Частицы с массами $M$ и $m$ и зарядами $q$ и $(-q)$ соответственно вращаются с угловой скоростью $\omega$ по окружностям вокруг оси, направленной параллельно внешнему однородному электрическому полю с напряжённостью $E$ (см. рисунок).
Найдите расстояние $R$ между частицами и расстояние $H$ между плоскостями их орбит.
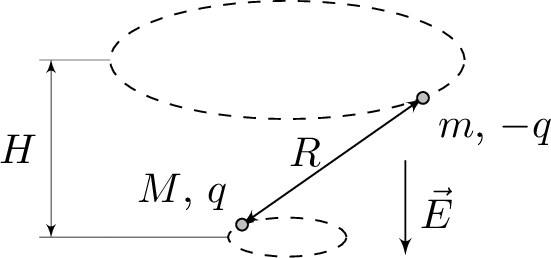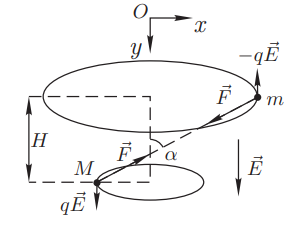
Решение: Направим ось $O y$ вдоль вектора напряжённости поля $\vec{E}$, а ось $O x$ перпендикулярно ей (см. рисунок).  Пусть отрезок, соединяющий частицы, составляет с осью $O y$ угол $\alpha$. Запишем второй закон Ньютона для частиц в проекции на введённые оси в момент времени, когда ускорения частиц направлены вдоль оси $O x$:$$\begin{array}{ll}\text{Ось } O x: & M \omega^{2} r_{1}=\frac{k q^{2} \sin \alpha}{R^{2}}, \qquad (1)\\& -m \omega^{2} r_{2} =-\frac{k q^{2} \sin \alpha}{R^{2}}, \qquad (2)\\\text {Ось } O y: & q E=\frac{k q^{2} \cos \alpha}{R^{2}}, \qquad (3)\end{array}$$где $r_{1}$ и $r_{2}$ — орбиты окружностей, по которым движутся частицы $M$ и $m$ соответственно. Заметим также, что$$r_{1}+r_{2}=R \sin \alpha. \qquad (4)$$Таким образом, из $(1)$, $(2)$ и $(4)$ находим:$$R=\sqrt[3]{\frac{k q^{2}}{\omega^{2}} \frac{M+m}{M m}}.$$Наконец, используя $(3)$, получим:$$H=R \cos \alpha=\frac{q E}{\omega^{2}} \frac{M+m}{M m}.$$
Ответ: $$R=\sqrt[3]{\frac{k q^{2}}{\omega^{2}} \frac{M+m}{M m}}.\\H=\frac{q E}{\omega^{2}} \frac{M+m}{M m}.$$
Темы:
T, Электромагнетизм, Всероссийские, Движение в электрическом поле, Движение по окружности, Закон Кулона